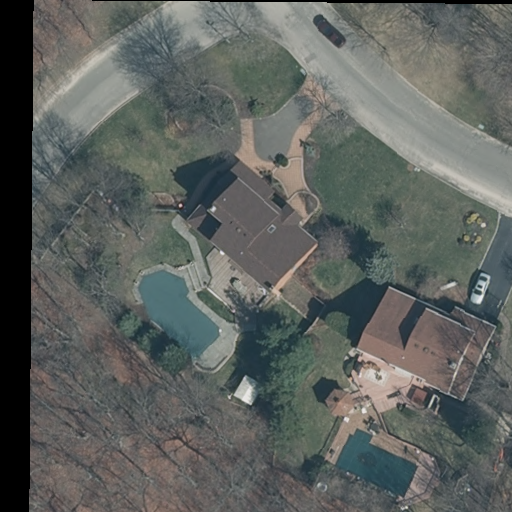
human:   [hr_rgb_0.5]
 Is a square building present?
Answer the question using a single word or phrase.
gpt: no

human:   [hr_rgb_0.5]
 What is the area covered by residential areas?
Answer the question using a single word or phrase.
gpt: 7987m2

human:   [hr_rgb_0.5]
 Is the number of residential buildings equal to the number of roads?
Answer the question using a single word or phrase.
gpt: yes

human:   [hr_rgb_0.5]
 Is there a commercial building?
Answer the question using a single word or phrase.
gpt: no

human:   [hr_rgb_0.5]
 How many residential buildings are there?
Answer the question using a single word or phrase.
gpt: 2

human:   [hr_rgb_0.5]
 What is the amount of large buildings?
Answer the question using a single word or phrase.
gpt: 0

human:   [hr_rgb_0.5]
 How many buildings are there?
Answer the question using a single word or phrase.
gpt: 3

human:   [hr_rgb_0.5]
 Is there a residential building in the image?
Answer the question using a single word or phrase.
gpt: yes

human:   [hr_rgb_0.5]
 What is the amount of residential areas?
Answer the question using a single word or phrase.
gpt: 1

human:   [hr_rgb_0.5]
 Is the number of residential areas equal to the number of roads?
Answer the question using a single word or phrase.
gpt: no

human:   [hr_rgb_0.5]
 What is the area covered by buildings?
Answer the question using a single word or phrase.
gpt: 743m2

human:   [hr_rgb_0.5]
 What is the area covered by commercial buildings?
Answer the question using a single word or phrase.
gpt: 0m2

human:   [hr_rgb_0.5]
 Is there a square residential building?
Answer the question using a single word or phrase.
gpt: no

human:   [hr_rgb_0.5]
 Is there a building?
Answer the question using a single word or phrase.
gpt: yes

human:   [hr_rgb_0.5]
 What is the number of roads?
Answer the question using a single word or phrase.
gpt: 2

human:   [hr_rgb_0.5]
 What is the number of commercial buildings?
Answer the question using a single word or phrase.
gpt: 0

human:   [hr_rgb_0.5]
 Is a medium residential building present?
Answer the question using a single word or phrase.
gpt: yes

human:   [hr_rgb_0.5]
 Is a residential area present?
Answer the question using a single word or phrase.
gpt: yes

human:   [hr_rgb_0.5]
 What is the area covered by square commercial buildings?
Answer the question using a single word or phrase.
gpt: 0m2

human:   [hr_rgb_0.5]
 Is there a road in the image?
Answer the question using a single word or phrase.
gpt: yes

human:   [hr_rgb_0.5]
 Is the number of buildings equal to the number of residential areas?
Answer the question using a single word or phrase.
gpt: no

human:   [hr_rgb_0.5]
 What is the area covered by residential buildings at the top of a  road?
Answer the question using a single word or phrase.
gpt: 0m2

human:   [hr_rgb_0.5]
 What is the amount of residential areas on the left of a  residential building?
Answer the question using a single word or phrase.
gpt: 0

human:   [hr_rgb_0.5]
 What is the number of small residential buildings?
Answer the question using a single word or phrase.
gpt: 0

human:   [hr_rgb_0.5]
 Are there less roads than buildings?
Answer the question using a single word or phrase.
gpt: yes

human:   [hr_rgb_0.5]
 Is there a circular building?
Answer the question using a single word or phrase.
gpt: no

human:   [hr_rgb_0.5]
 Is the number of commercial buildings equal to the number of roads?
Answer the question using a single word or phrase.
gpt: no

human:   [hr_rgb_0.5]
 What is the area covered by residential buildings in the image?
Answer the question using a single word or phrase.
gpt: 717m2

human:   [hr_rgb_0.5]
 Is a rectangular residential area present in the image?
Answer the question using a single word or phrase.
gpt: yes

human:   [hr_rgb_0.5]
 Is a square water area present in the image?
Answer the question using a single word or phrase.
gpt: no

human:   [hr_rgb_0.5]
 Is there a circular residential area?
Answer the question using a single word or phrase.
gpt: no

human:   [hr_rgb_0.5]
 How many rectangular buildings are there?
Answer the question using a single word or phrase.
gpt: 2

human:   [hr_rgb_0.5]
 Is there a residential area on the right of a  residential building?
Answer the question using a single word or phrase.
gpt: yes

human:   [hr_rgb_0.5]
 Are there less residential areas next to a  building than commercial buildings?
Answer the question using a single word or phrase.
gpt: no

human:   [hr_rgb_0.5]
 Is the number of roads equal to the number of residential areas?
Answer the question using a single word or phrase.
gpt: no

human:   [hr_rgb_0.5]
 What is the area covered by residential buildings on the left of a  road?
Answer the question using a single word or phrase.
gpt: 375m2

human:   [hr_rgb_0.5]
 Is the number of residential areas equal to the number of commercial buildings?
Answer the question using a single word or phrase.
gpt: no

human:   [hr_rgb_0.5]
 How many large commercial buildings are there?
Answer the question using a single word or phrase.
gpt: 0

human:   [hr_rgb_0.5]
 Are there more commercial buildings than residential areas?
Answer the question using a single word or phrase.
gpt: no

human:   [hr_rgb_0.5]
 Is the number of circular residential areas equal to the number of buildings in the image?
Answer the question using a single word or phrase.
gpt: no

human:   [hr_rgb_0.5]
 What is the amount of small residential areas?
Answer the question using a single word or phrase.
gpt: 0

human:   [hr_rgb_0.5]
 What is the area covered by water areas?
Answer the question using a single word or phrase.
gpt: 0m2

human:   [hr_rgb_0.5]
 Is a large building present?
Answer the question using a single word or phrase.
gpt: no

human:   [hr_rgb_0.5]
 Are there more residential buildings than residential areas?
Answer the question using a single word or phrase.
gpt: yes

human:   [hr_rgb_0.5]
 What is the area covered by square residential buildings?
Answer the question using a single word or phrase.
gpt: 0m2

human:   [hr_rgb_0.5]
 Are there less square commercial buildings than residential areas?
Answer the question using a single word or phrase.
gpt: yes

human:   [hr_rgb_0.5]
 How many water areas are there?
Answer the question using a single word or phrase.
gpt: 0

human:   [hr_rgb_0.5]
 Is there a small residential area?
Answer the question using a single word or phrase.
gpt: no

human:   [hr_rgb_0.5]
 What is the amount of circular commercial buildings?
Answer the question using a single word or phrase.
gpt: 0

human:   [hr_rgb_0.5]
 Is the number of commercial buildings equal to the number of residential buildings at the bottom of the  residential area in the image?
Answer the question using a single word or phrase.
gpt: no

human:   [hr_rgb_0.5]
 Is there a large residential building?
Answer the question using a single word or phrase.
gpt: no

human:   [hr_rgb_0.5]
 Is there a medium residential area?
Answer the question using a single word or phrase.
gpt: no

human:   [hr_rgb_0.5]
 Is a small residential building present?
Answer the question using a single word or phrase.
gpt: no

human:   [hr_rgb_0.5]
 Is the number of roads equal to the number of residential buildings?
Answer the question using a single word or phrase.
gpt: yes

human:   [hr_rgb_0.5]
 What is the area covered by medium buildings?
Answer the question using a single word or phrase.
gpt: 717m2

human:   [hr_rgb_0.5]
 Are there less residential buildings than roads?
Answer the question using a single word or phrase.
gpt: no

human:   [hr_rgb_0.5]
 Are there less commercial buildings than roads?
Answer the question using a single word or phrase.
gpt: yes

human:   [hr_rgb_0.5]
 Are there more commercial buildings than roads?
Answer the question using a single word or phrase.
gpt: no

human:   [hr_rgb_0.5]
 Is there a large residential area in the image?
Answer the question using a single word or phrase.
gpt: yes

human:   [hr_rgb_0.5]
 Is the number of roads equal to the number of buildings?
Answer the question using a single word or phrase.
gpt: no

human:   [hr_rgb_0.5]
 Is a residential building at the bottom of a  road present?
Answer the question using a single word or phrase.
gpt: yes

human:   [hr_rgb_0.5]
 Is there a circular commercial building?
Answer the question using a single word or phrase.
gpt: no

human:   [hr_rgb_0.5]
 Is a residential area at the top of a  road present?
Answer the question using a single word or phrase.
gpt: no

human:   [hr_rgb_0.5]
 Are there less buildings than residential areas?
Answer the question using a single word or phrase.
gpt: no